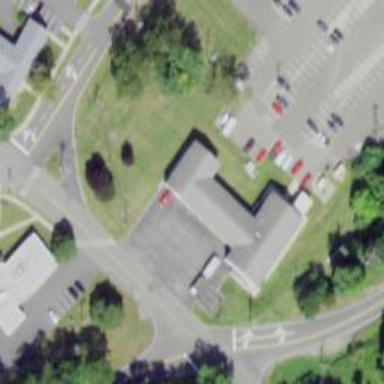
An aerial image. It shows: Fire station building.